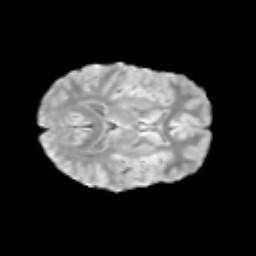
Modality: T2w
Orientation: axial
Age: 12
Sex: female
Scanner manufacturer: siemens
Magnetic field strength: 3 T
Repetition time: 3.8 s
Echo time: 0.07 s